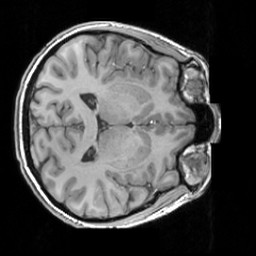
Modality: T1w
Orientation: axial
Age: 29
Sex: female
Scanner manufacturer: siemens
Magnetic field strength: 3 T
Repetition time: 1.63 s
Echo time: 0.00311 s